The image is a continuous-wavelet scalogram (time versus scale) of a rotating-machine vibration signal. Classify the rotor condition as one of: normal, misalignment, unbalance, looseness.
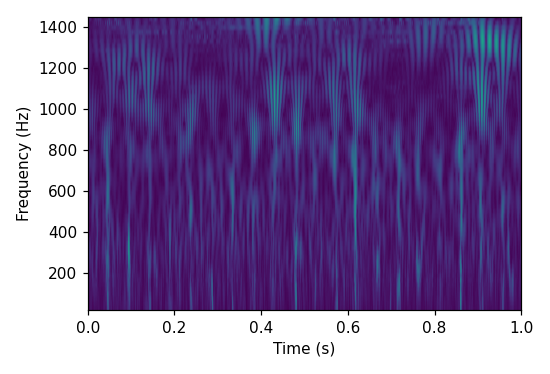
Answer: looseness